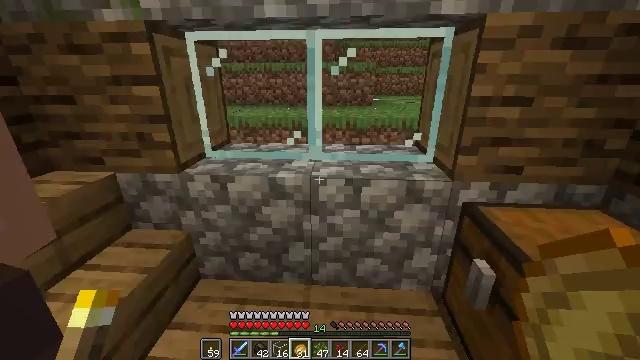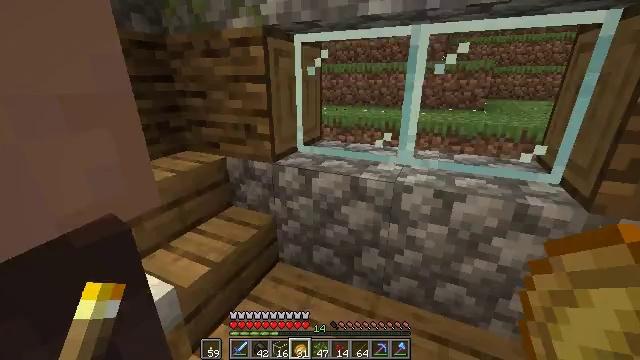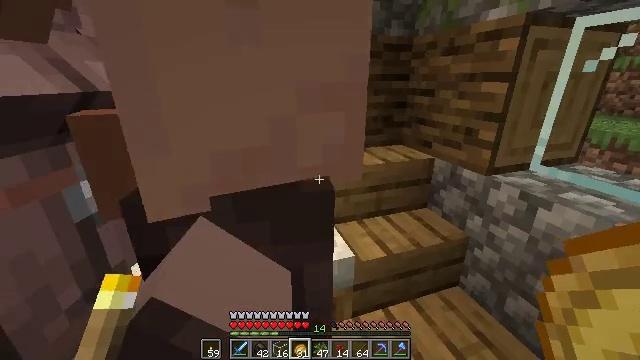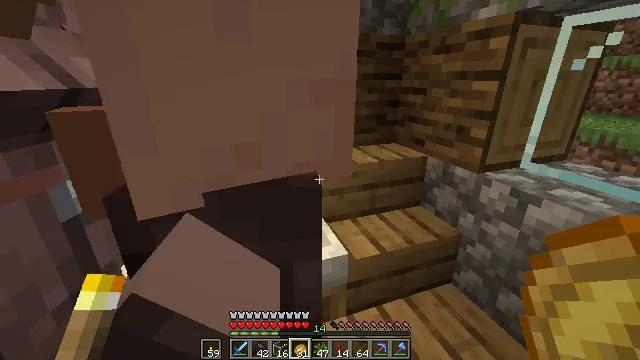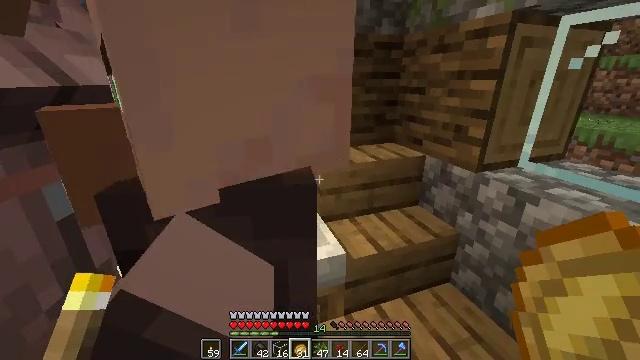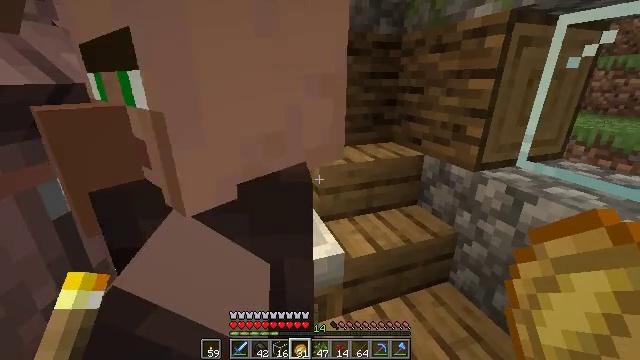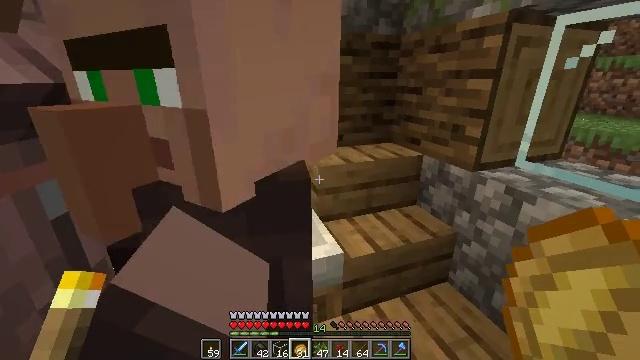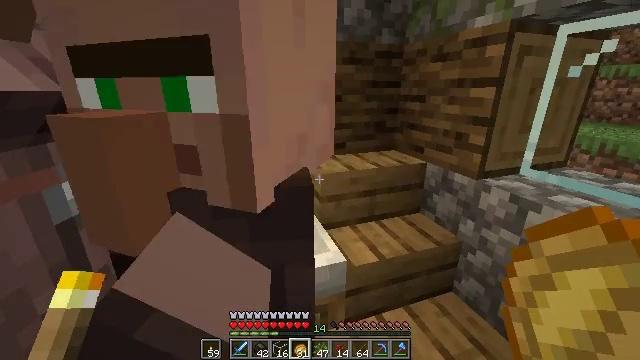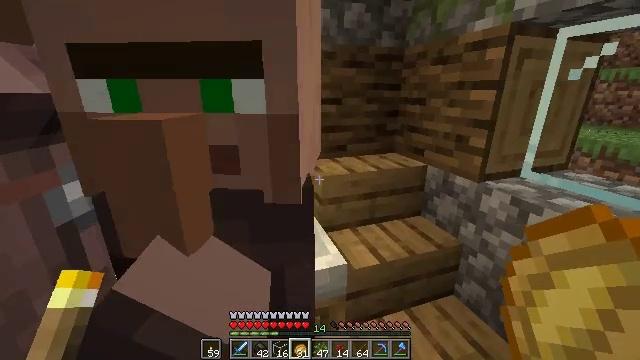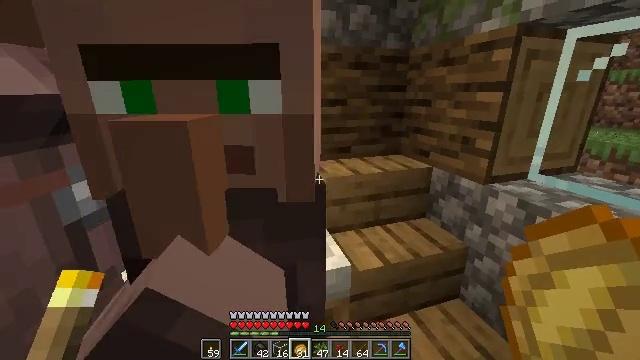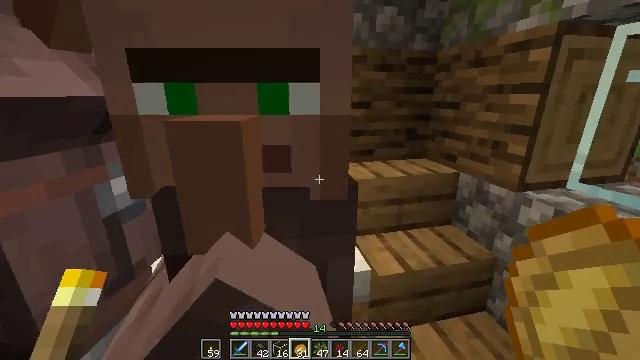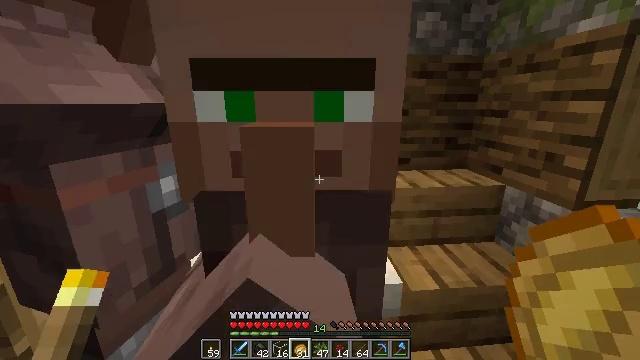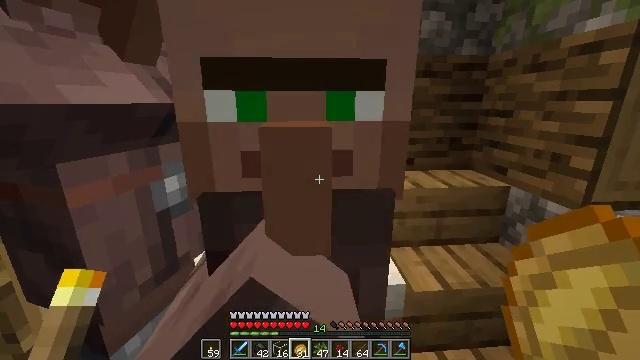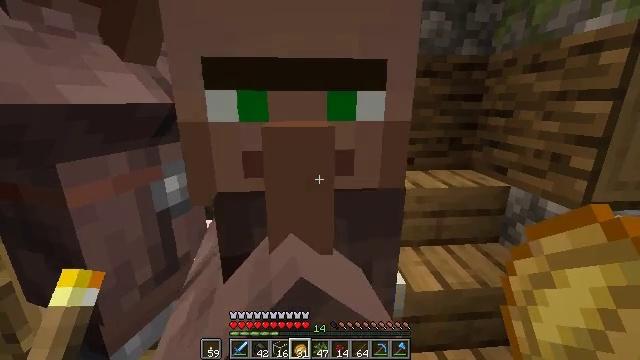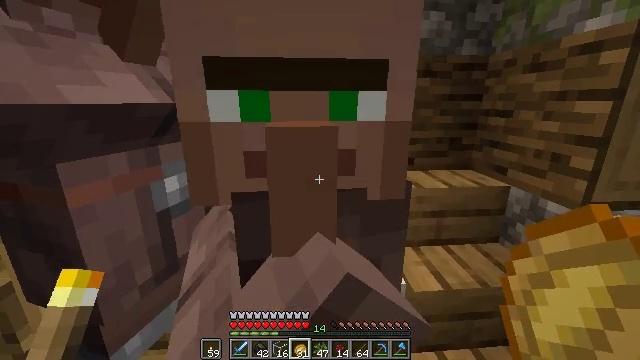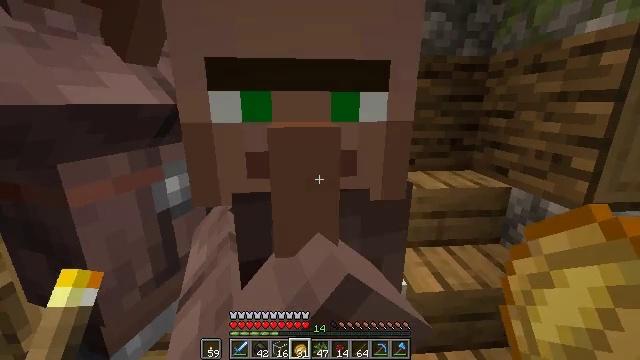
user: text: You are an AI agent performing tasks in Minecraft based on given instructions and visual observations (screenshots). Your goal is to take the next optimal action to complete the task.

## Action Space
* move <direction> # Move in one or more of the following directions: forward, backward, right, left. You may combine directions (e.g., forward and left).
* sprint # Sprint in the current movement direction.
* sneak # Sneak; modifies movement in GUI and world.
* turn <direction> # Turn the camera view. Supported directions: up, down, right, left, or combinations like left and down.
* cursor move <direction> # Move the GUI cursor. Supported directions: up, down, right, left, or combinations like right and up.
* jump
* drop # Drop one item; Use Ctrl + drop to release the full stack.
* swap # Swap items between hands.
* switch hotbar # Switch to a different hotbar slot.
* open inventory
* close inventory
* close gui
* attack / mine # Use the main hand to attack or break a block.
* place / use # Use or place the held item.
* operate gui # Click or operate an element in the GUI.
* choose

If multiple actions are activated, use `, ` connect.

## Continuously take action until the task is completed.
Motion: motion action
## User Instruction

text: Craft an emerald.
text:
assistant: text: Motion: no_op
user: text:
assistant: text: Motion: turn left
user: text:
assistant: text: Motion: turn right
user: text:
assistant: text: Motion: no_op
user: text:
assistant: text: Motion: no_op
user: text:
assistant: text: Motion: no_op
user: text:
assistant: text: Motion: turn up
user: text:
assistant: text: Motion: no_op
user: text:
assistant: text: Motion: turn left
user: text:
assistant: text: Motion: turn left
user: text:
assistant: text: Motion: turn left and up
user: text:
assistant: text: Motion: no_op
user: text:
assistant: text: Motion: no_op
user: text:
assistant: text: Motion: no_op
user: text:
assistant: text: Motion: use / place
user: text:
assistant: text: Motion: use / place
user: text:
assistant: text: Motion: use / place
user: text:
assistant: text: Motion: no_op
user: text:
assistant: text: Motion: no_op
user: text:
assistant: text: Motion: open gui
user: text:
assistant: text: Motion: no_op
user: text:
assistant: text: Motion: no_op
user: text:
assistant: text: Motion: no_op
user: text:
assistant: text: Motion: no_op
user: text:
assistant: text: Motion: no_op
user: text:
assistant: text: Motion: no_op
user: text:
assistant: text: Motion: no_op
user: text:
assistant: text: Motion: no_op
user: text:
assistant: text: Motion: cursor move left
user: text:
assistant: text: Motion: sneak, cursor move left